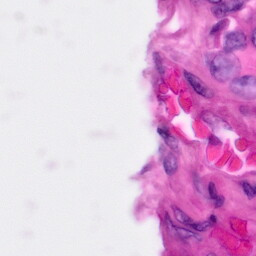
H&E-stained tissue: Pancreatic